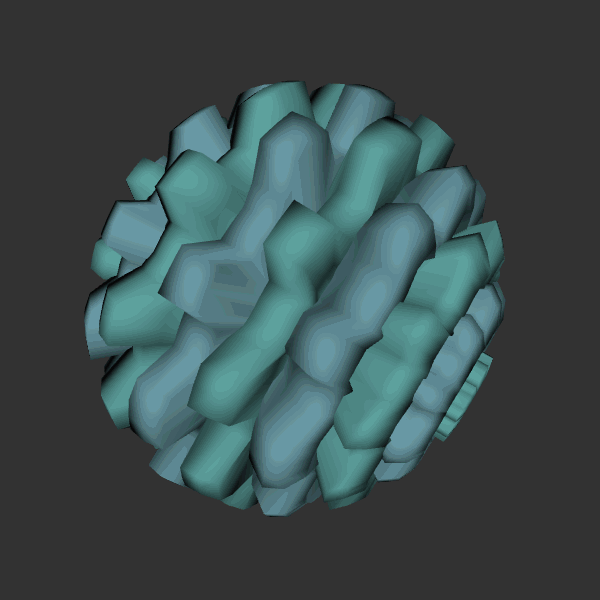
Background: dark